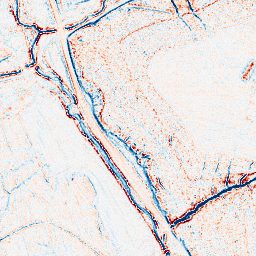
Category: edge_preserving
Decomposition family: anisotropic_diffusion
Decomposition parameters: iterations: 5
kappa: 10
gamma: 0.15
Upsampling method: cubic_mitchell
Upsampling parameters: scale: 8
Upsampling scale: 8